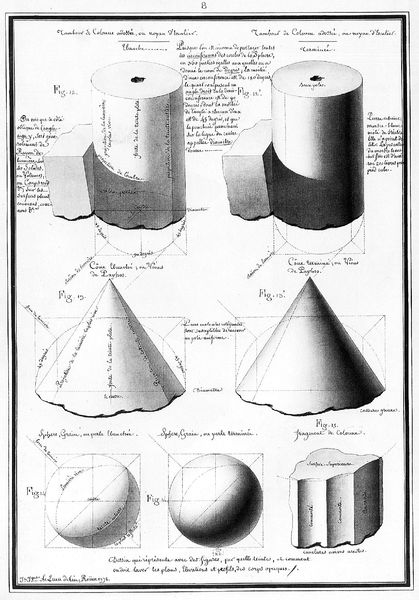
Titel: “Architecture Civile”
Künstler: Jean Jaques Lequeu
Schlagwörter: körper, schatten, weiß, grau, schwarz, skizze, säule, zeichnung, ball, zylinder, rahmen, steine, figur, blatt, schrift, studie, grafik, linien, rand, figuren, detail, steinmetz, buch, kegel, form, druck, schwarz-weiß, loch, kugel, würfel, konstruktion, zeilen, schüler, geometrie, bau, handschrift, abbildung, rillen, beschreibung, erklärung, rohr, zeichung, architekt, michelangelo, dreidimensional, da vinci, berechnung, mass, maße, mathematik, rechnung, anleitung, codex, trapez, fig, role, galileo, rechnen, mathe, durchmesser, locj, deail, kohn, lern, schpler